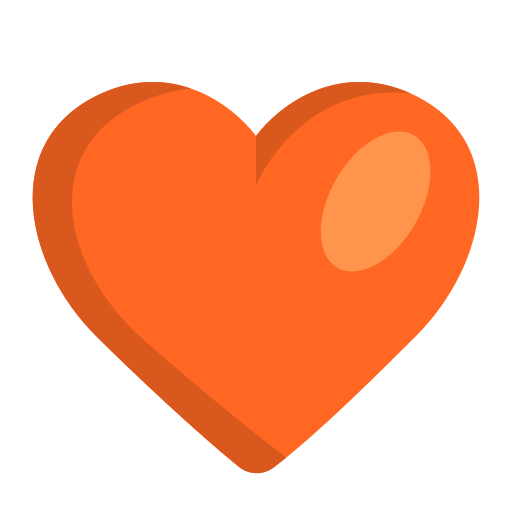
orange heart flat